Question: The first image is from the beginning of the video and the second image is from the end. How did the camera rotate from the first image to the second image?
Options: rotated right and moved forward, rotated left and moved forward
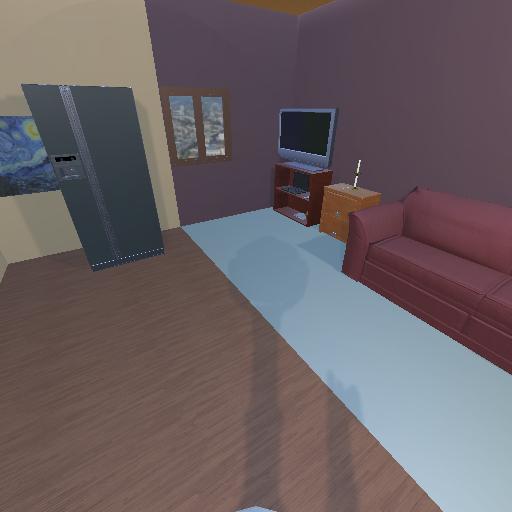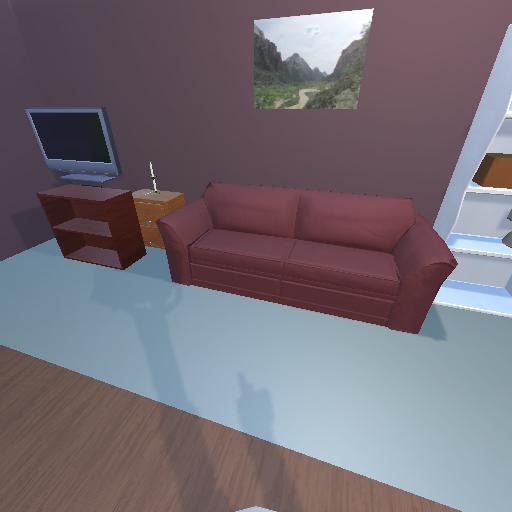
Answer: rotated right and moved forward